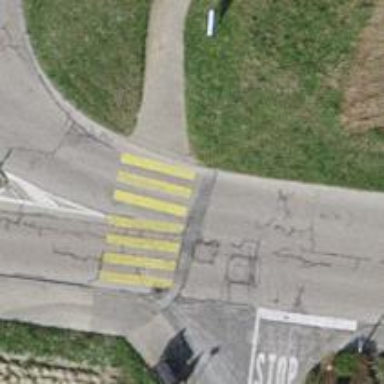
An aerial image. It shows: Marked footway crossing with asphalt surface and pedestrian island.